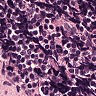
Metastatic tissue present: no